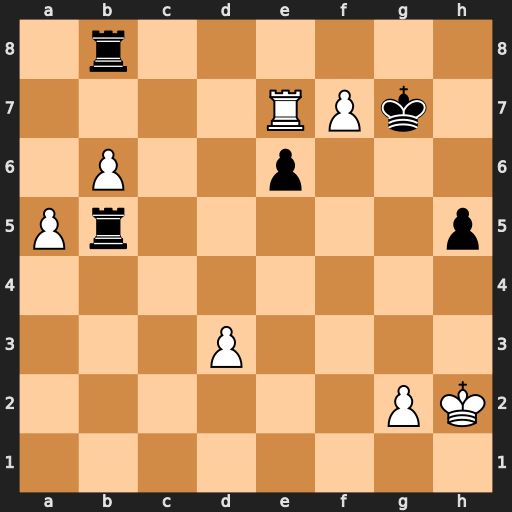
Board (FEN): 1r6/4RPk1/1P2p3/Pr5p/8/3P4/6PK/8
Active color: w
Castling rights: -
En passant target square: -
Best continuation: Re8 Kxf7 Rxb8